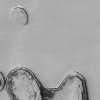
Atmospheric dust classification: not_dusty